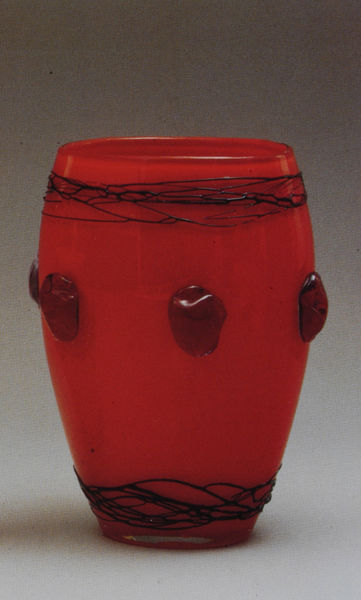
Titel: Rote Vase mit Faden- und Nuppendekor
Künstler: Carl Georg von Reichenbach
Standort: Kassel
Institution: Staatliche Museen
Schlagwörter: schatten, blume, glas, jahrhundertwende, licht, raum, schwarz, rot, muster, ornament, band, schüssel, stehen, stein, steine, spiegel, boden, stehend, edelsteine, kontrast, perlen, oval, rund, amphore, henkel, keramik, vase, relief, topf, japan, wellen, blumenvase, moderne, leer, modern, klein, linien, rand, jugendstil, symmetrie, glanz, dekor, dunkelrot, verzierung, glänzend, faden, bauch, glatt, japanisch, knöpfe, transparent, fein, foto, fotografie, photographie, punkte, becher, gefäß, offen, linie, umrahmung, steht, asien, kunst, trommel, photo, verziert, kunstgewerbe, öffnung, handwerk, kristall, farbfoto, picasso, edelstein, fäden, applikation, gegenstand, objekt, spiralen, noppen, art deco, design, glasur, geblasen, wulst, draht, aufnahme, tropfen, art deko, moderne kunst, rubin, römisch, bauchig, riemchen, besezt, fadendekor, feuerrot, glassteine, grablicht, purpurrot, riemchenband, riemchenmuster, teelicht, vasse, aufsatz, getöpfert, glasbläserei, gals, unregelmäßig, aufgesetzt, glaskunst, murano, trinkbecher, angefügt, schwarze linien, inhaltslos, griffknubbe